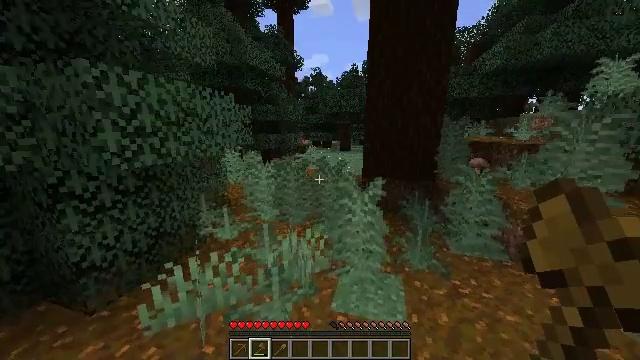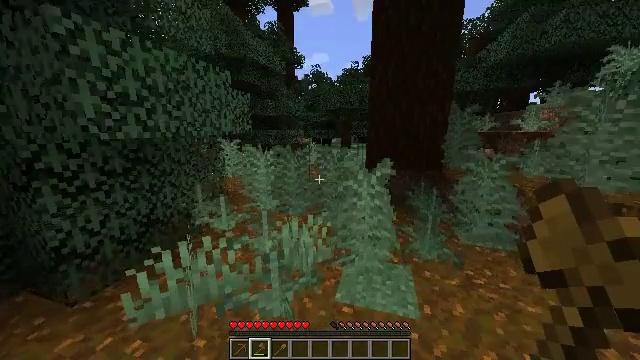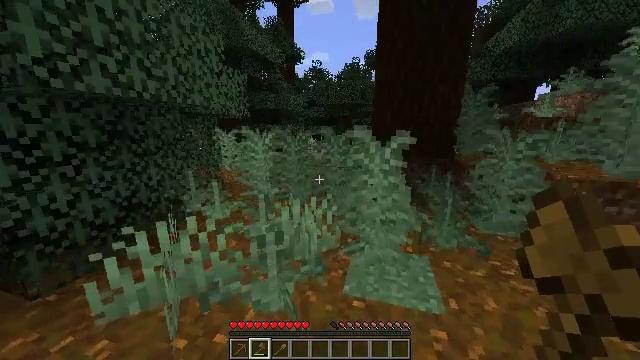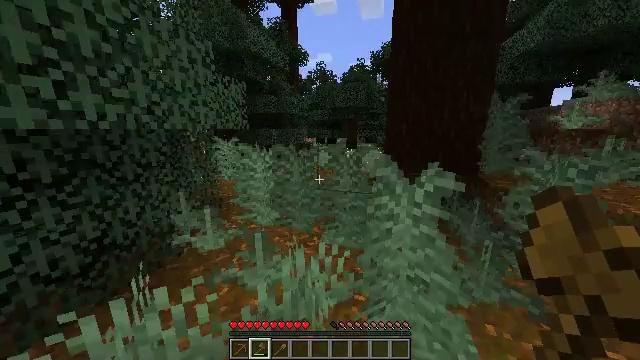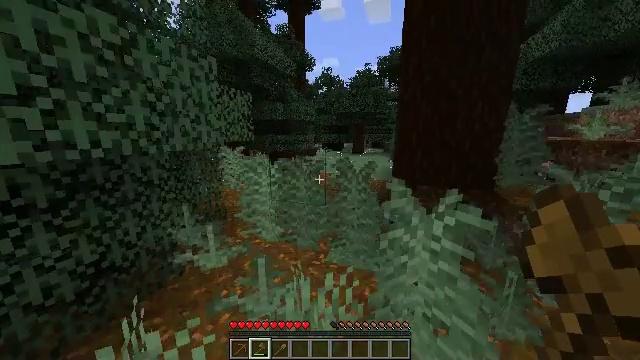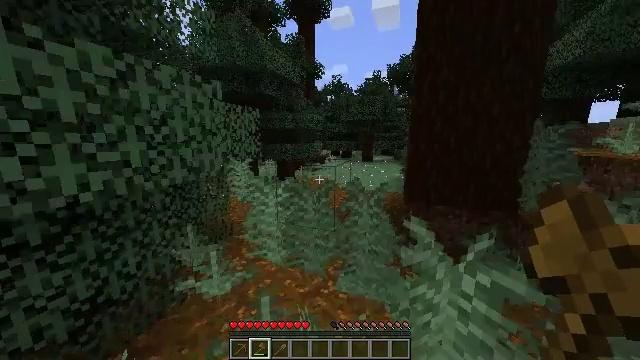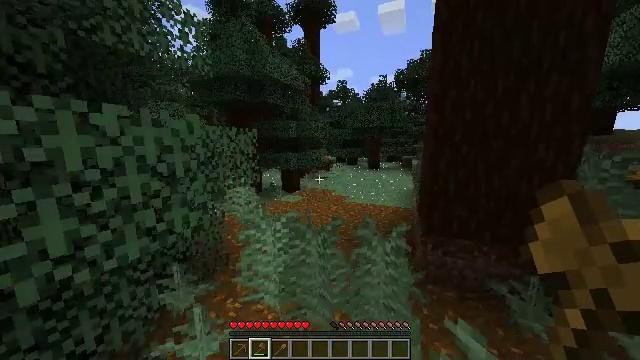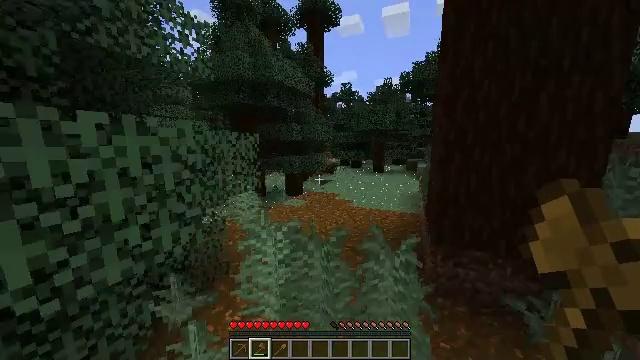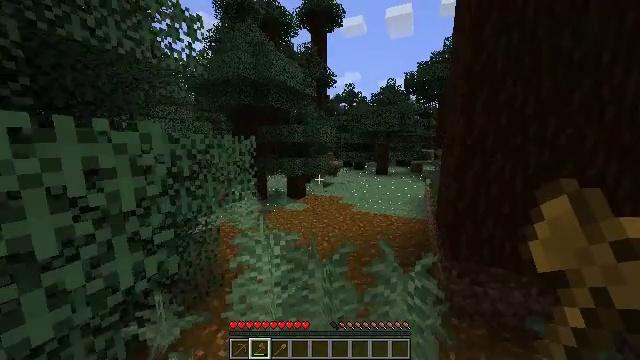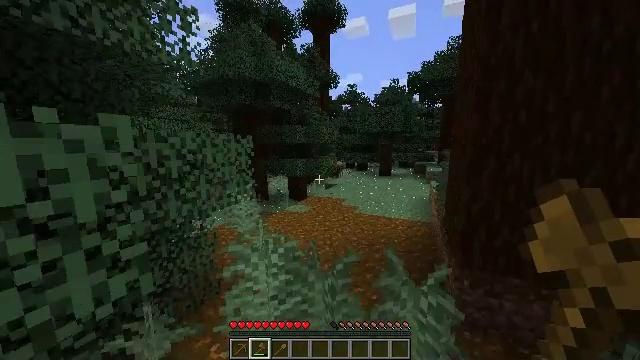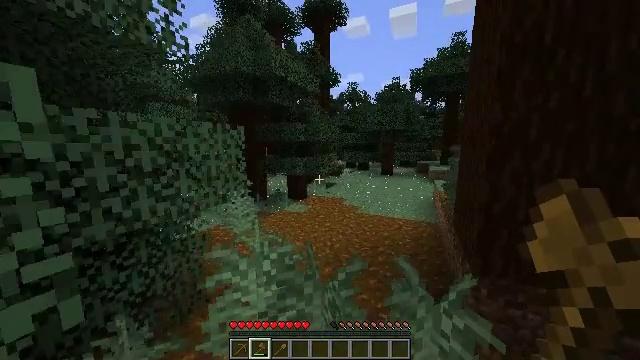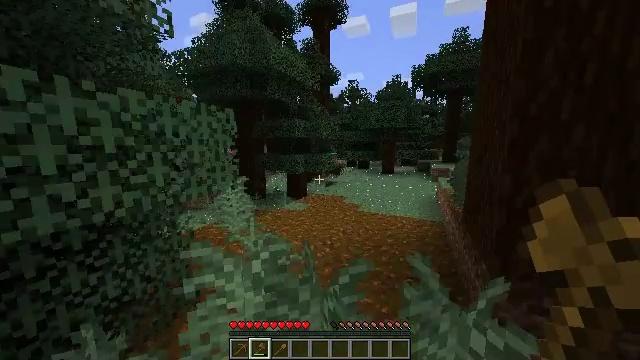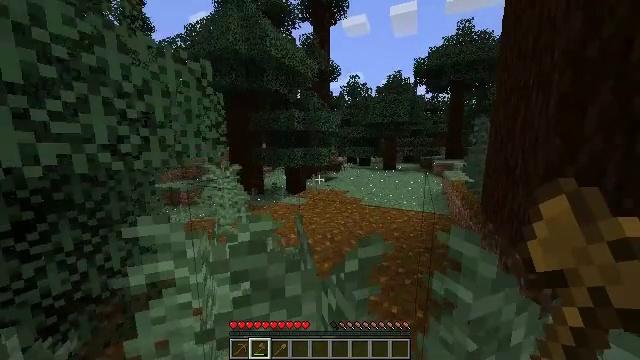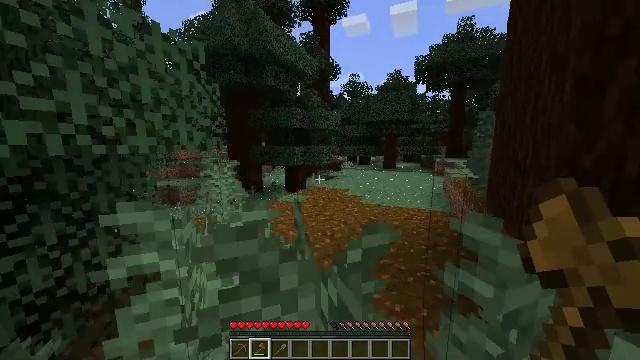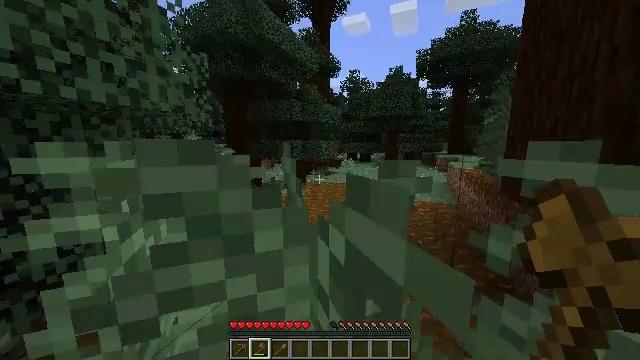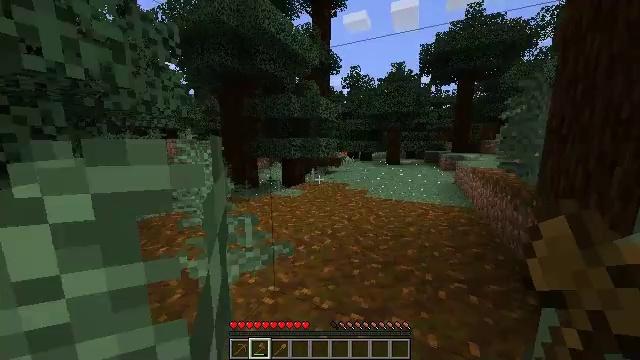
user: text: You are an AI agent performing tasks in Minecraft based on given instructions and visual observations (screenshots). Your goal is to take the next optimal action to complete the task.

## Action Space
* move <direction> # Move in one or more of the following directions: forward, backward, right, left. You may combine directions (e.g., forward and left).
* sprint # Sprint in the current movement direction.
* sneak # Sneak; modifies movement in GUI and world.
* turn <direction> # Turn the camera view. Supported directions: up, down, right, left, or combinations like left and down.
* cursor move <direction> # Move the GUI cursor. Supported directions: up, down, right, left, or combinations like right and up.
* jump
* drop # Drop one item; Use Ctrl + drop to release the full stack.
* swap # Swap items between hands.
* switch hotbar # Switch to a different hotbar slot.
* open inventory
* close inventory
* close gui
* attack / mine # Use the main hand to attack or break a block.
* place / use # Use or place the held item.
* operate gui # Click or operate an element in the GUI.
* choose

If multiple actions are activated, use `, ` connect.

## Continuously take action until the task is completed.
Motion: motion action
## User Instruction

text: Collect mossy cobblestone from a structure.
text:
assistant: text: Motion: move forward, sprint
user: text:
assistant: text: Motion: move forward, sprint
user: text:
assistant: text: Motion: move forward, sprint, jump
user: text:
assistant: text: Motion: move forward, sprint, turn left, jump
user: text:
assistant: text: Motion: move forward, sprint, turn left and up, jump
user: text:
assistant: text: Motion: move forward, sprint, turn left, jump
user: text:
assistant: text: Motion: move forward, sprint, turn left
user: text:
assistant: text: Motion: move forward, sprint
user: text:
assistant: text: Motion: move forward, sprint
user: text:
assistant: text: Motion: move forward, sprint
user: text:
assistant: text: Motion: move forward, sprint
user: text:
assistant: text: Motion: move forward, sprint
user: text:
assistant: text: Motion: move forward, sprint
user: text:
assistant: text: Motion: move forward, sprint
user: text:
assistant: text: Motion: move forward, sprint
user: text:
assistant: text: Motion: move forward, sprint, jump
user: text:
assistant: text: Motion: move forward, sprint, turn left, jump
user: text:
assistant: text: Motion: move forward, sprint, turn left, jump
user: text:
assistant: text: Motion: move forward, sprint, turn left, jump
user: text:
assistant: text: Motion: move forward, sprint
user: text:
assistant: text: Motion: move forward, sprint, turn left
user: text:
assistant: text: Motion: move forward, sprint, turn left and up
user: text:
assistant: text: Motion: move forward, sprint, turn left
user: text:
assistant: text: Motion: move forward, sprint, turn left
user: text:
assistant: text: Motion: move forward, sprint, turn left
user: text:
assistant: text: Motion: move forward, sprint, turn left
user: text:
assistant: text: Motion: move forward, sprint
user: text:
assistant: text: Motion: move forward, sprint
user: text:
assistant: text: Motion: move forward, sprint
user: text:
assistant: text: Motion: move forward, sprint